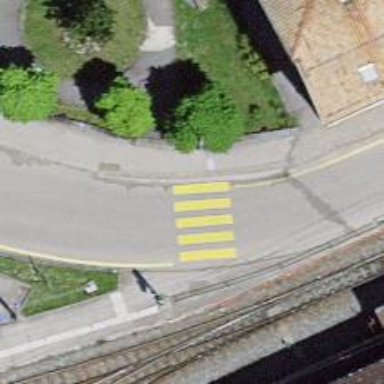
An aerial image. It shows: Asphalt footway with zebra crossing marked by white stripes.